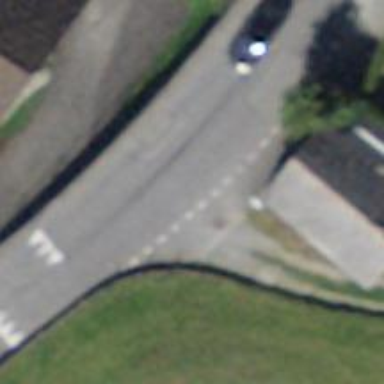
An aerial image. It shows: Smoothly paved residential road.